Interaction volume radius: 5 \u00c5
Interaction volume height: 40 \u00c5
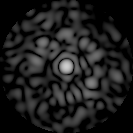
Disorder parameter: 0.8149